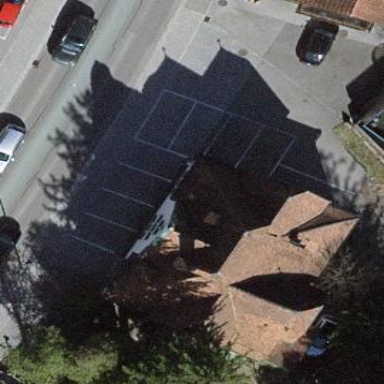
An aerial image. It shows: Restaurant in building.